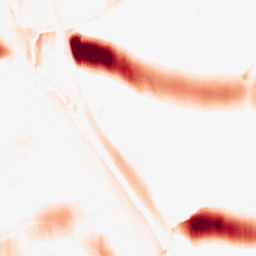
Category: morphological
Decomposition family: morphological_ellipse
Decomposition parameters: operation: opening
width: 50
height: 5
Upsampling method: sinc_hamming
Upsampling parameters: scale: 4
kernel_size: 16
Upsampling scale: 4